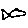
Label: fish